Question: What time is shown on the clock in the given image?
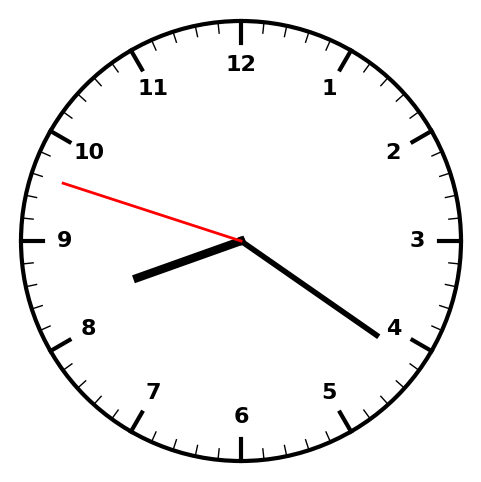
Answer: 08:20:48